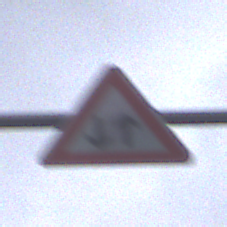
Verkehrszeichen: Gegenverkehr
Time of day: MorningAfternoon
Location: Outdoor (Urban)
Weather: Overcast
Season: NotSpecified
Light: Natural